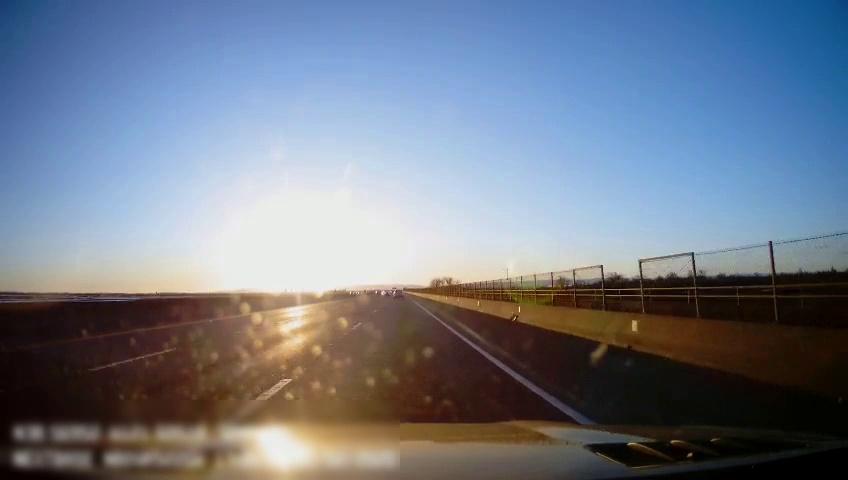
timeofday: Day
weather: Sunny
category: Drivable Space
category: Vehicles | SUV
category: Lanes | Alternate Lane
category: Lanes | Current Lane
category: Lanes | Current Lane
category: Lanes | Alternate Lane